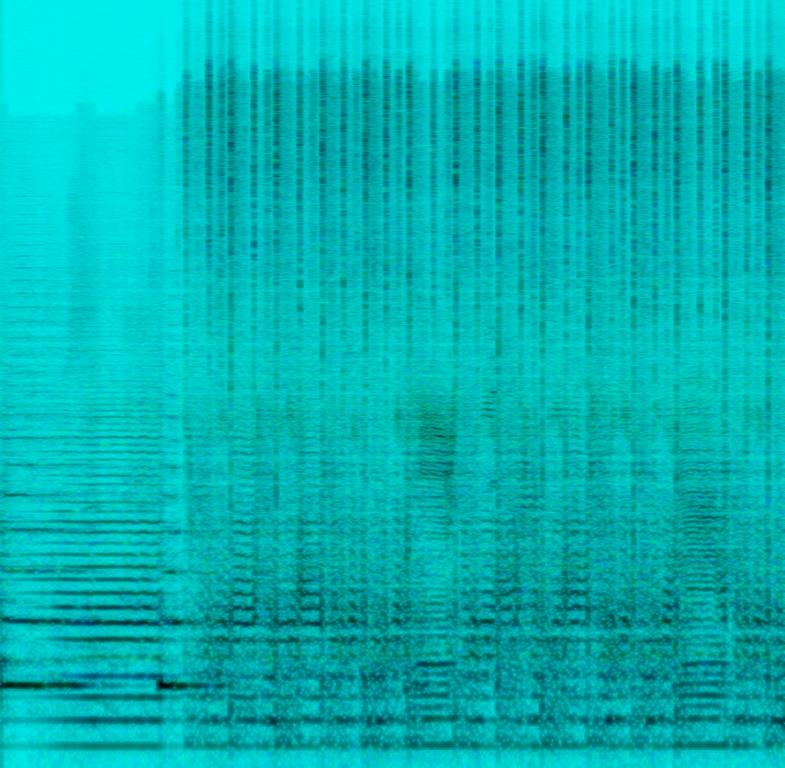
The low quality recording features a didgeridoo melody played over wooden percussion and shimmering shaker. There are some crowd chattering noises in the background. It is reverberant, due to the fact that it was performed in a medium size room, uptempo and the recording is noisy.